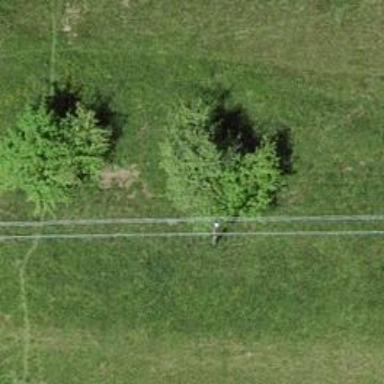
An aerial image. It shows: Utility pole in the area.